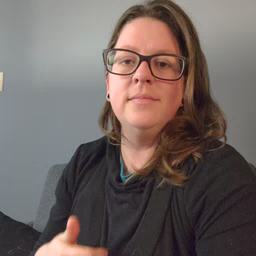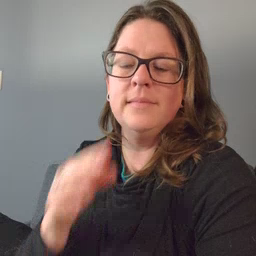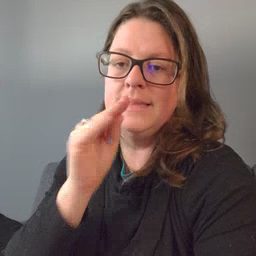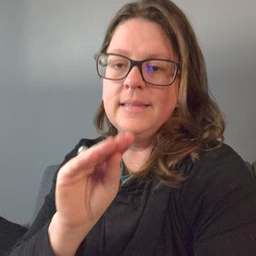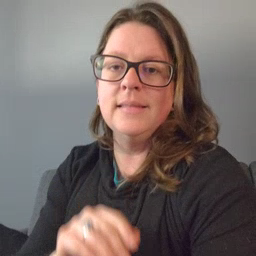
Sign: kiss